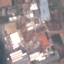
Land use / land cover: Industrial